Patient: sex M, age 48
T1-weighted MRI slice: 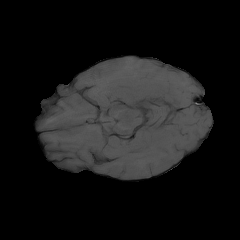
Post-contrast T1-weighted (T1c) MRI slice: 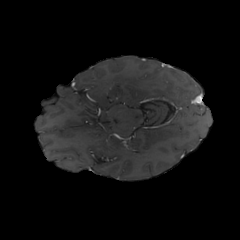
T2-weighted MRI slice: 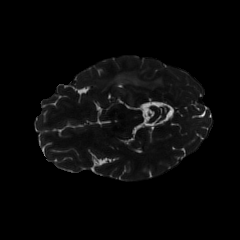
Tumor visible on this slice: yes
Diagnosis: Glioblastoma, IDH-wildtype
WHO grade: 4